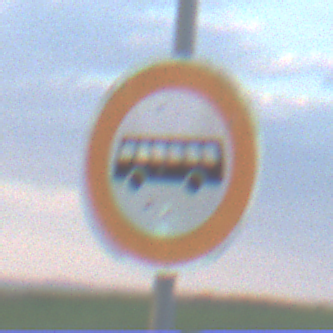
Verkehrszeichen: VerbotKraftomnibusse
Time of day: SunriseSunset
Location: Outdoor (Nature)
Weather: PartlyCloudy
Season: NotSpecified
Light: Natural